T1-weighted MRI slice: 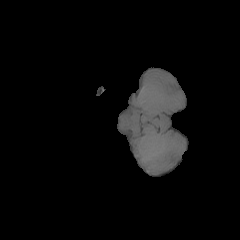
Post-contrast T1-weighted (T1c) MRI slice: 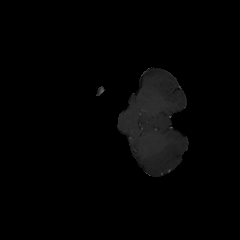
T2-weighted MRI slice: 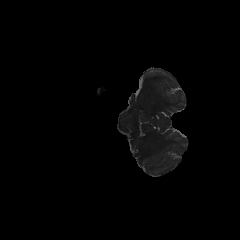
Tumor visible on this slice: no